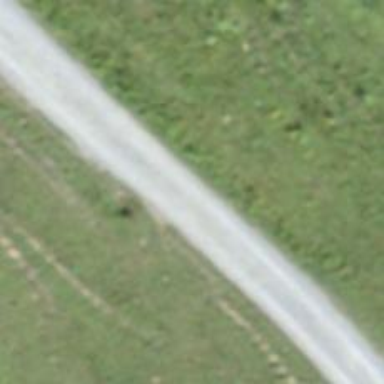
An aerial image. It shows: Gravel track suitable for Nordic skiing. The track is classified as intermediate difficulty level and groomed for classic and skating styles.